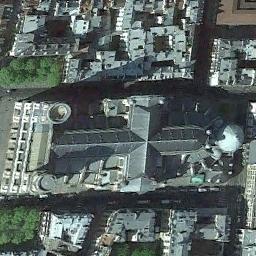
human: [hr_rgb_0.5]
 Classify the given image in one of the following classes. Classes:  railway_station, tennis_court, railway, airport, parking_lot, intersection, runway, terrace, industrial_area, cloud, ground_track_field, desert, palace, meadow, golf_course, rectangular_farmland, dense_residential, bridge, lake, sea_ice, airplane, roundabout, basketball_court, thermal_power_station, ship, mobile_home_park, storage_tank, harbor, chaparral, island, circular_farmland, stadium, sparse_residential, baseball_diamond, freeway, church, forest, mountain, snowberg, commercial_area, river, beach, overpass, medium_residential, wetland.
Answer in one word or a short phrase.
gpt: church